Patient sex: F
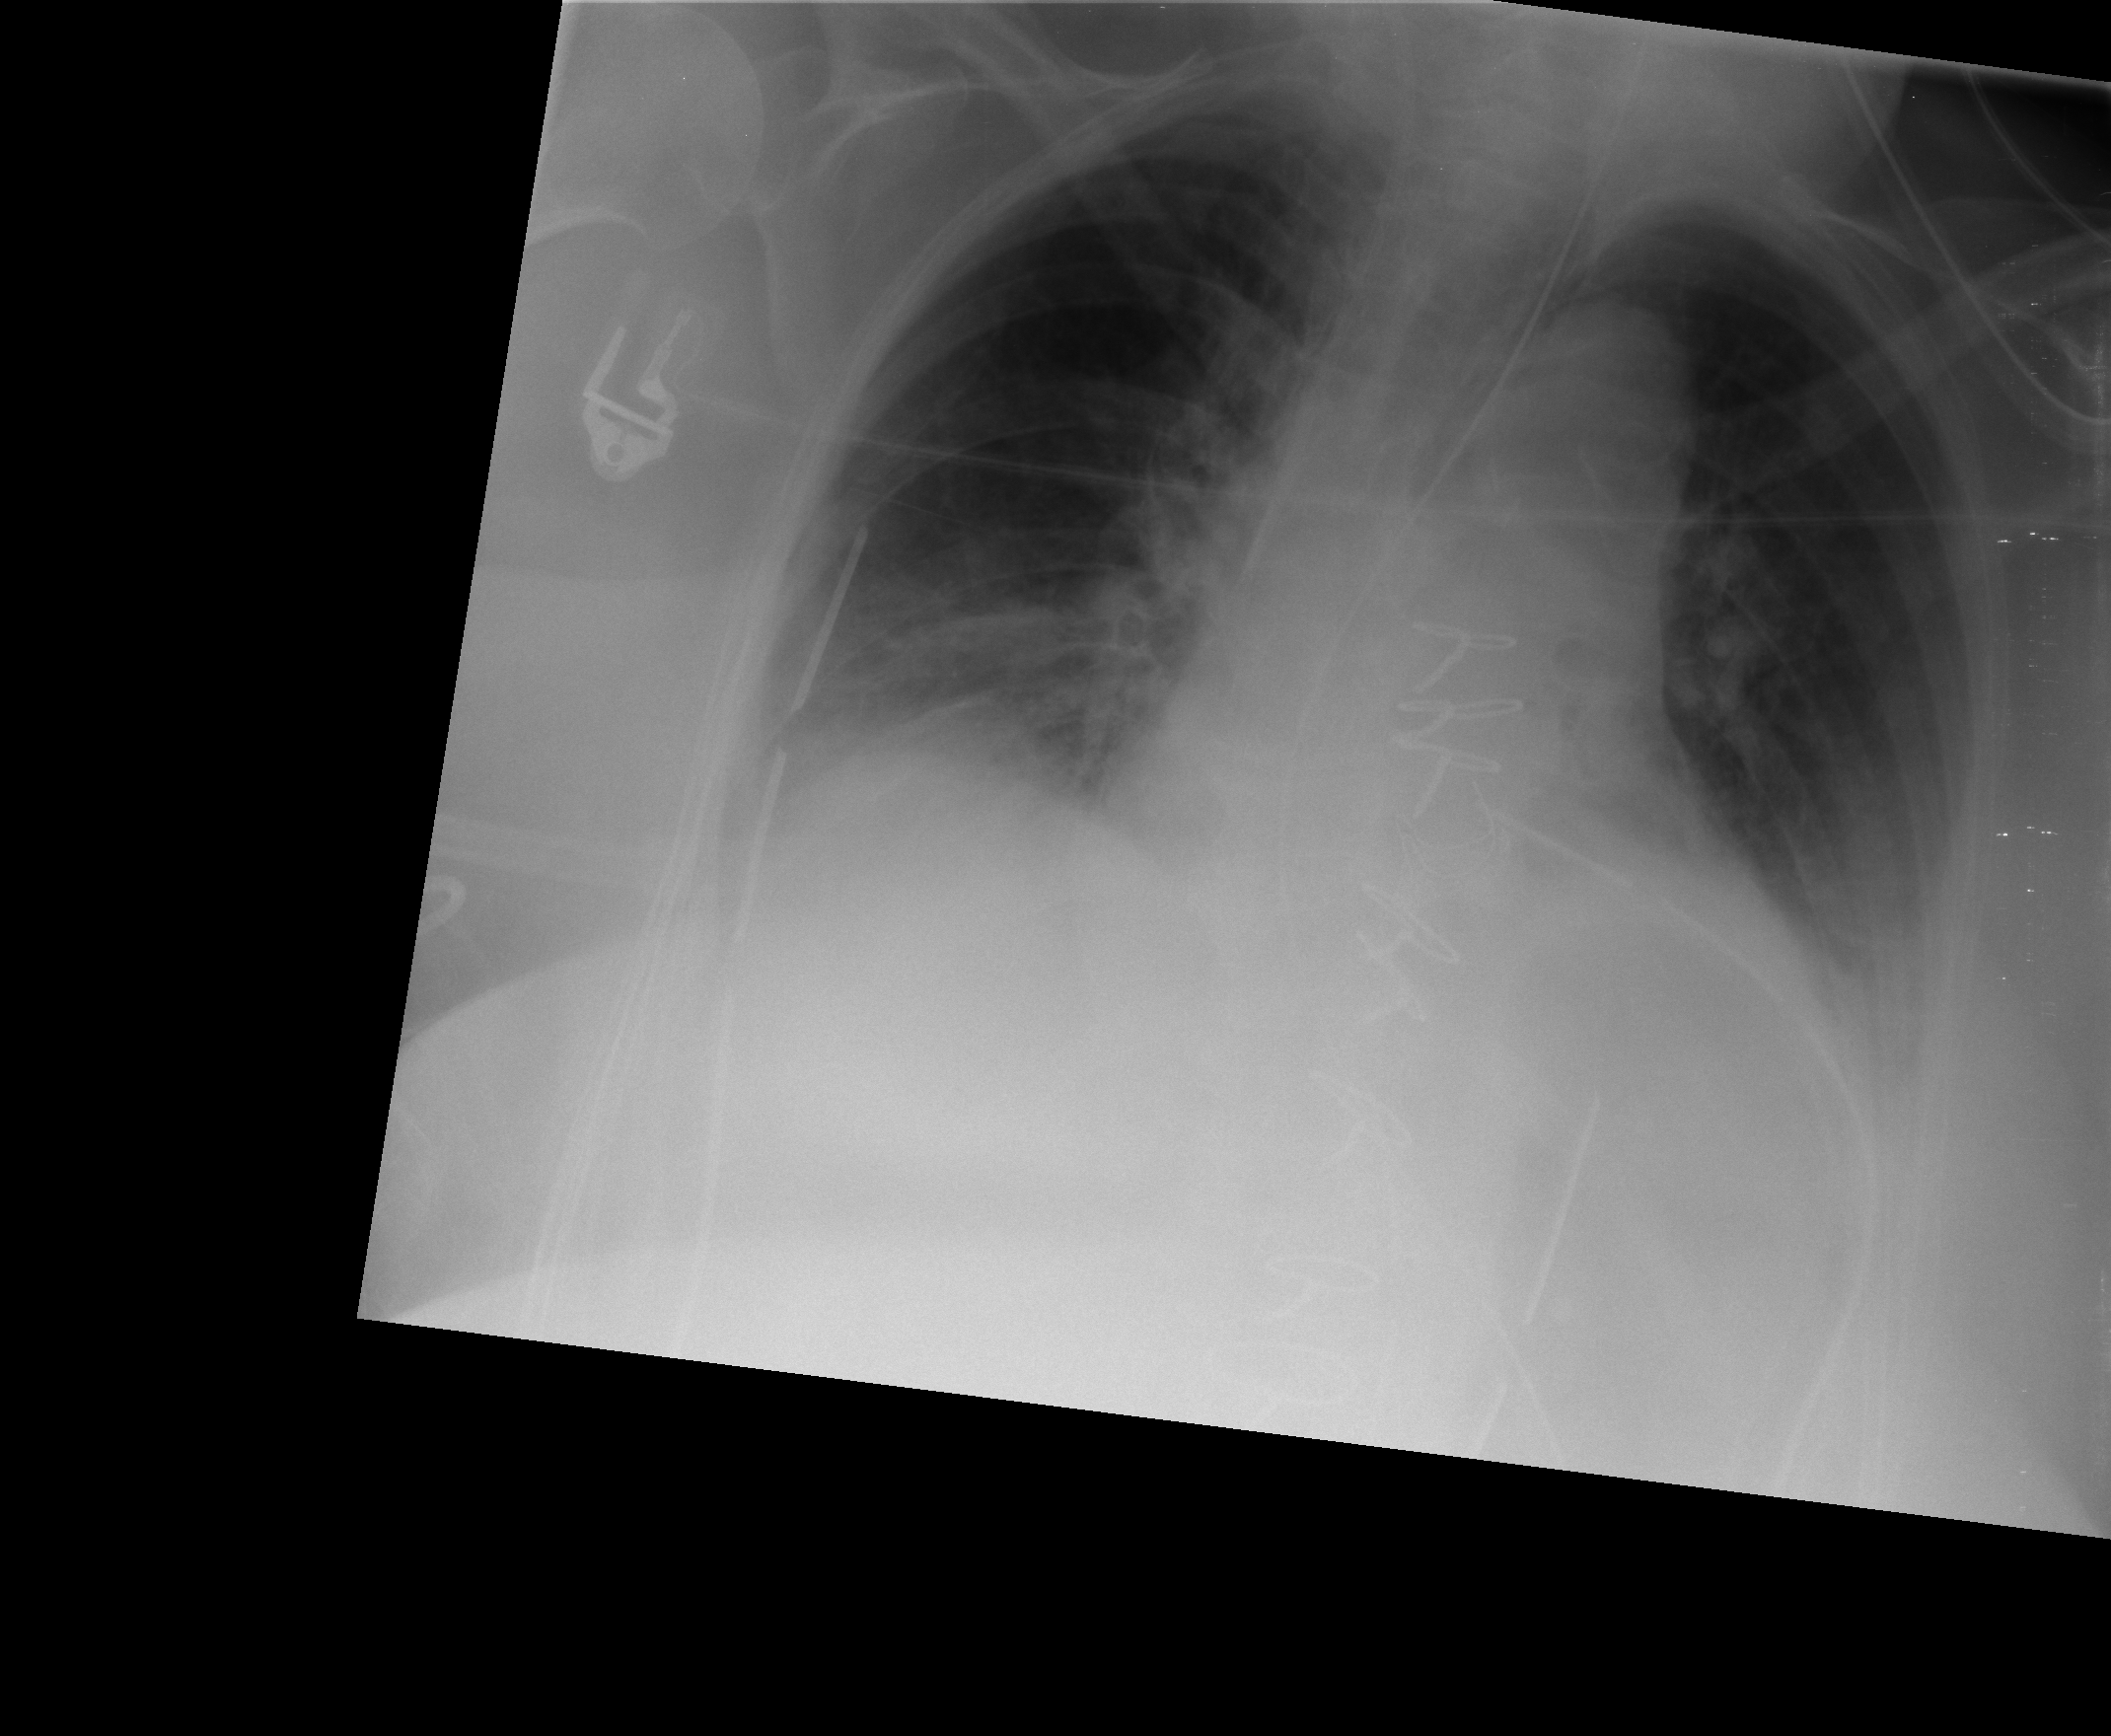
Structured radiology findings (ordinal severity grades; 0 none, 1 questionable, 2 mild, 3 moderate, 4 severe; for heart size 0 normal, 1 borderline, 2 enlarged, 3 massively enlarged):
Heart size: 0
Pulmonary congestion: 2
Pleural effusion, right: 1
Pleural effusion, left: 2
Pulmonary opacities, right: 2
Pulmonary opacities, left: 0
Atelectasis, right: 2
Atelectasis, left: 2